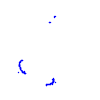
Particle: kaon